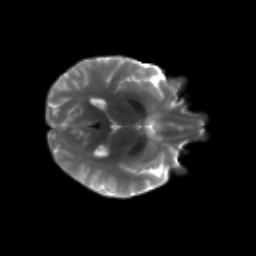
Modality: T2w
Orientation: axial
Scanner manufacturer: siemens
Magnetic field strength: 3 T
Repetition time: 4.16 s
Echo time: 0.0806 s